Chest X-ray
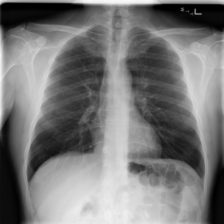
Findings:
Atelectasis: negative
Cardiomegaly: negative
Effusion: negative
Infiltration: positive
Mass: negative
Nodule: negative
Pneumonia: negative
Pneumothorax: negative
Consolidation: negative
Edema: negative
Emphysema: negative
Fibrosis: negative
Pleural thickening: negative
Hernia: negative